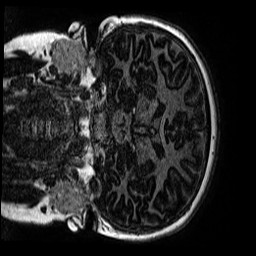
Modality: MP2RAGE
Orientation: coronal
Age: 10
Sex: female
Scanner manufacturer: siemens
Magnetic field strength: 3 T
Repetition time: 4 s
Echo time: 0.00299 s